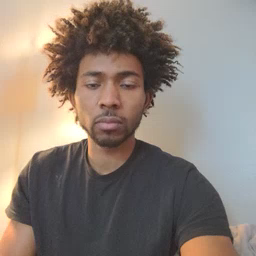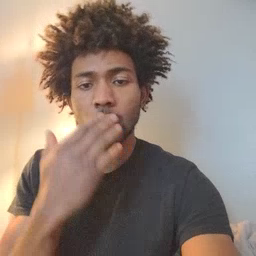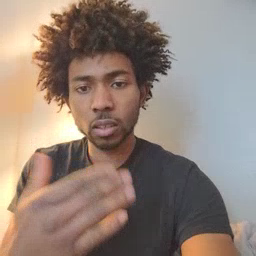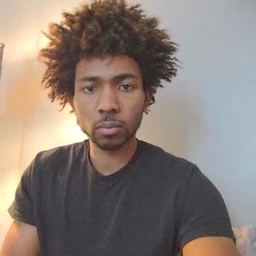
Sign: thankyou